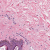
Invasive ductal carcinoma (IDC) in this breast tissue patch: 0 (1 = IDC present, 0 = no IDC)